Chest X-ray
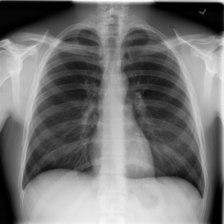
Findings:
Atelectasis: negative
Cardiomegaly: negative
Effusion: negative
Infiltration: negative
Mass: negative
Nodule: negative
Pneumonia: negative
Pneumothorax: negative
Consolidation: negative
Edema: negative
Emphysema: negative
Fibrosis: negative
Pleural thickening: negative
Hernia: negative